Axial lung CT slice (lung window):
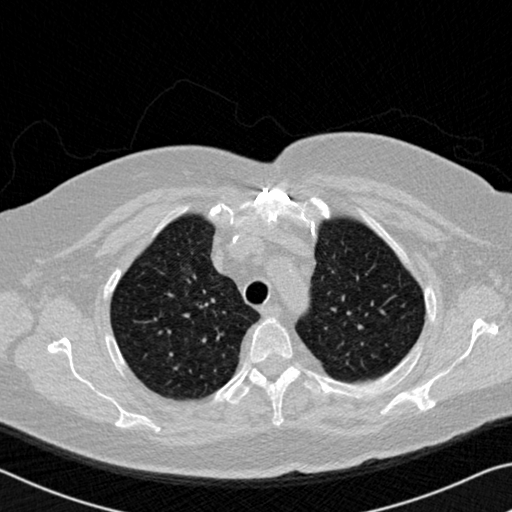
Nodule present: no